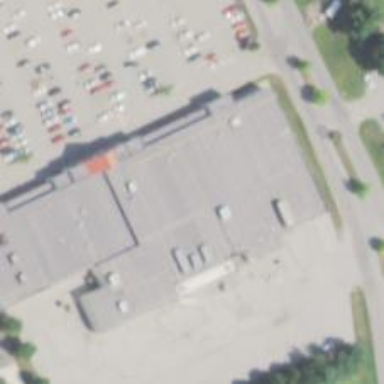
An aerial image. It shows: Supermarket.